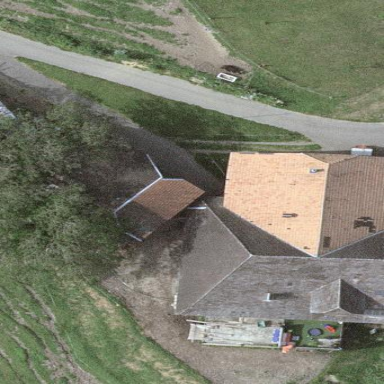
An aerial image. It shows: Rural barn.